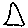
Label: triangle